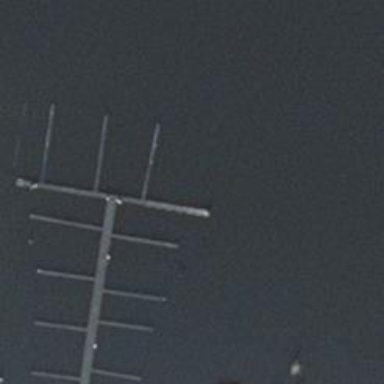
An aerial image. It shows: Man-made pier.